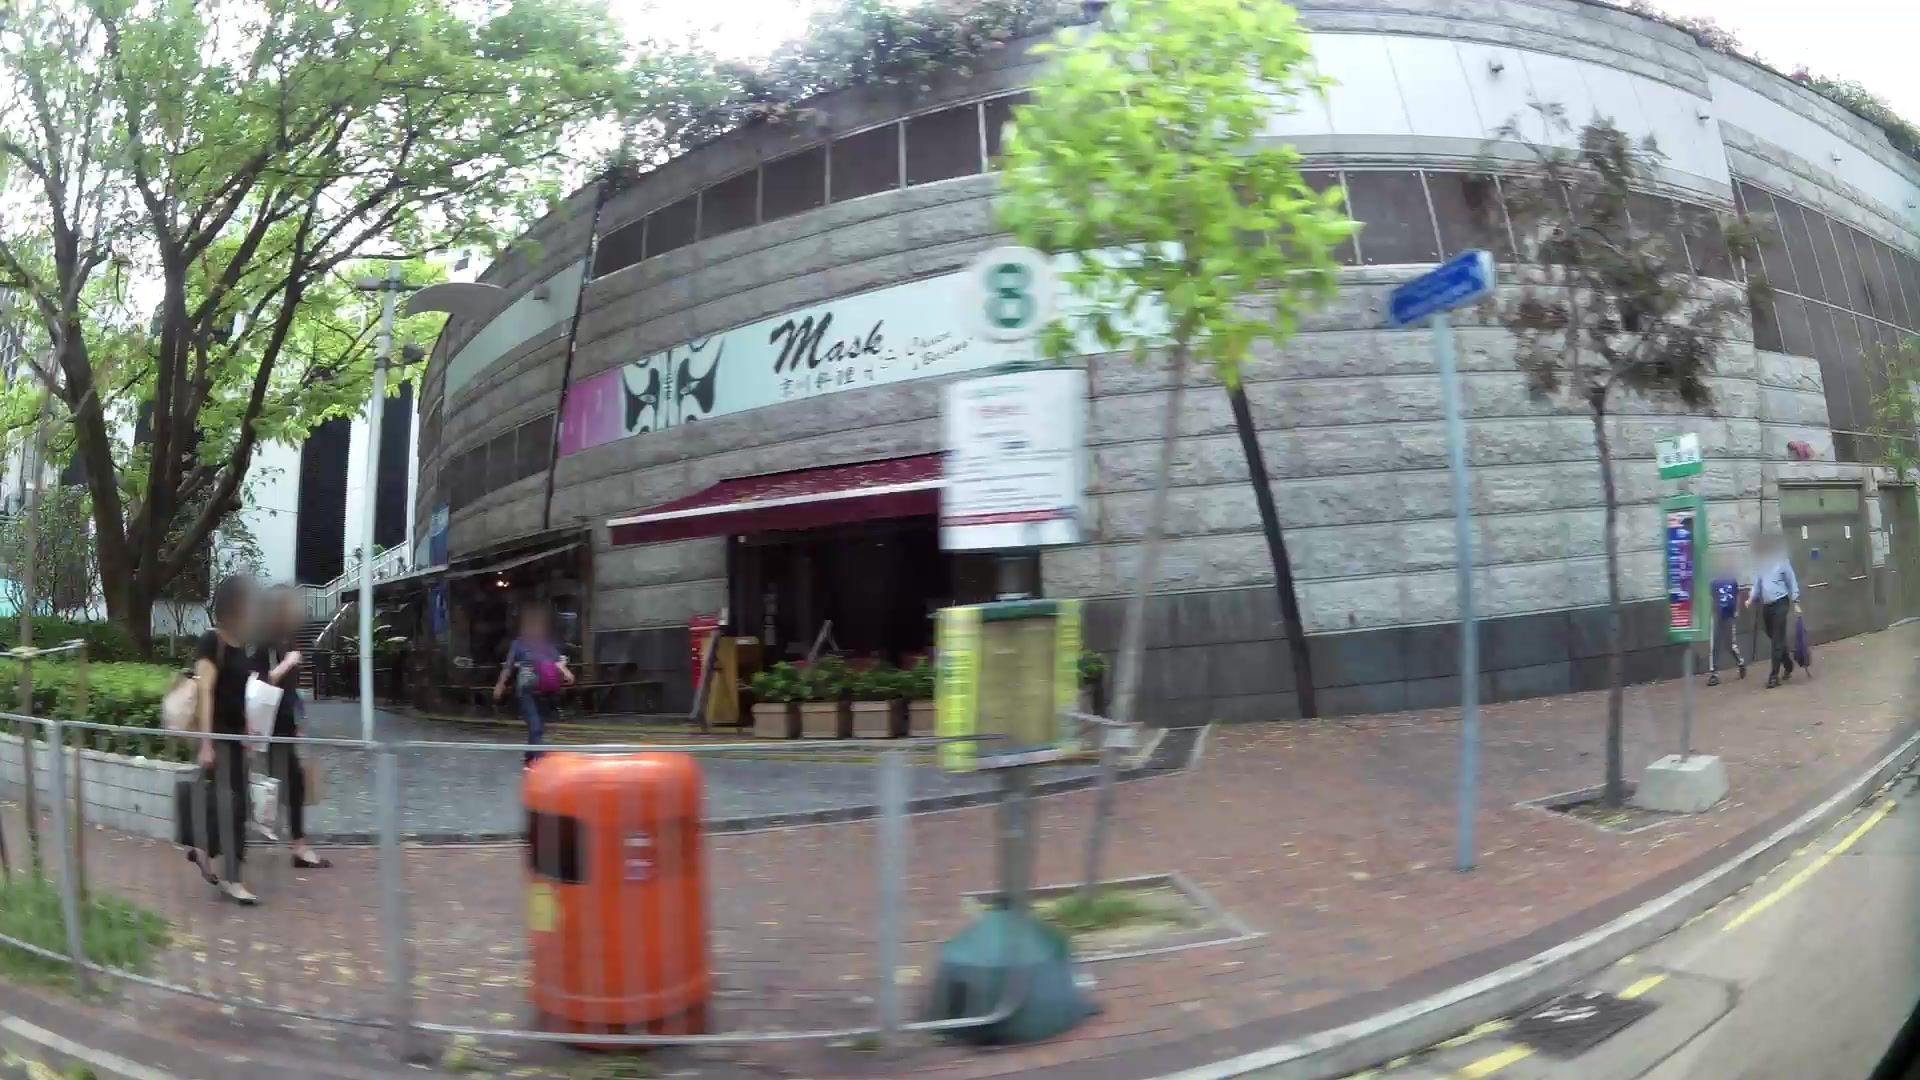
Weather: clear
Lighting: day
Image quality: good
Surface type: walking surface
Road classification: secondary
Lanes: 2, 3
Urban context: urban centre
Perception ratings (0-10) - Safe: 4.02, Lively: 7.32, Beautiful: 2.22, Boring: 4.98, Depressing: 6.55, Wealthy: 6.03